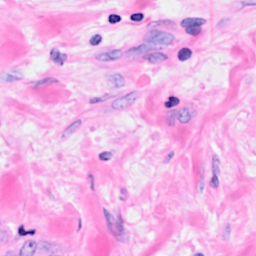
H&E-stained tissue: Breast